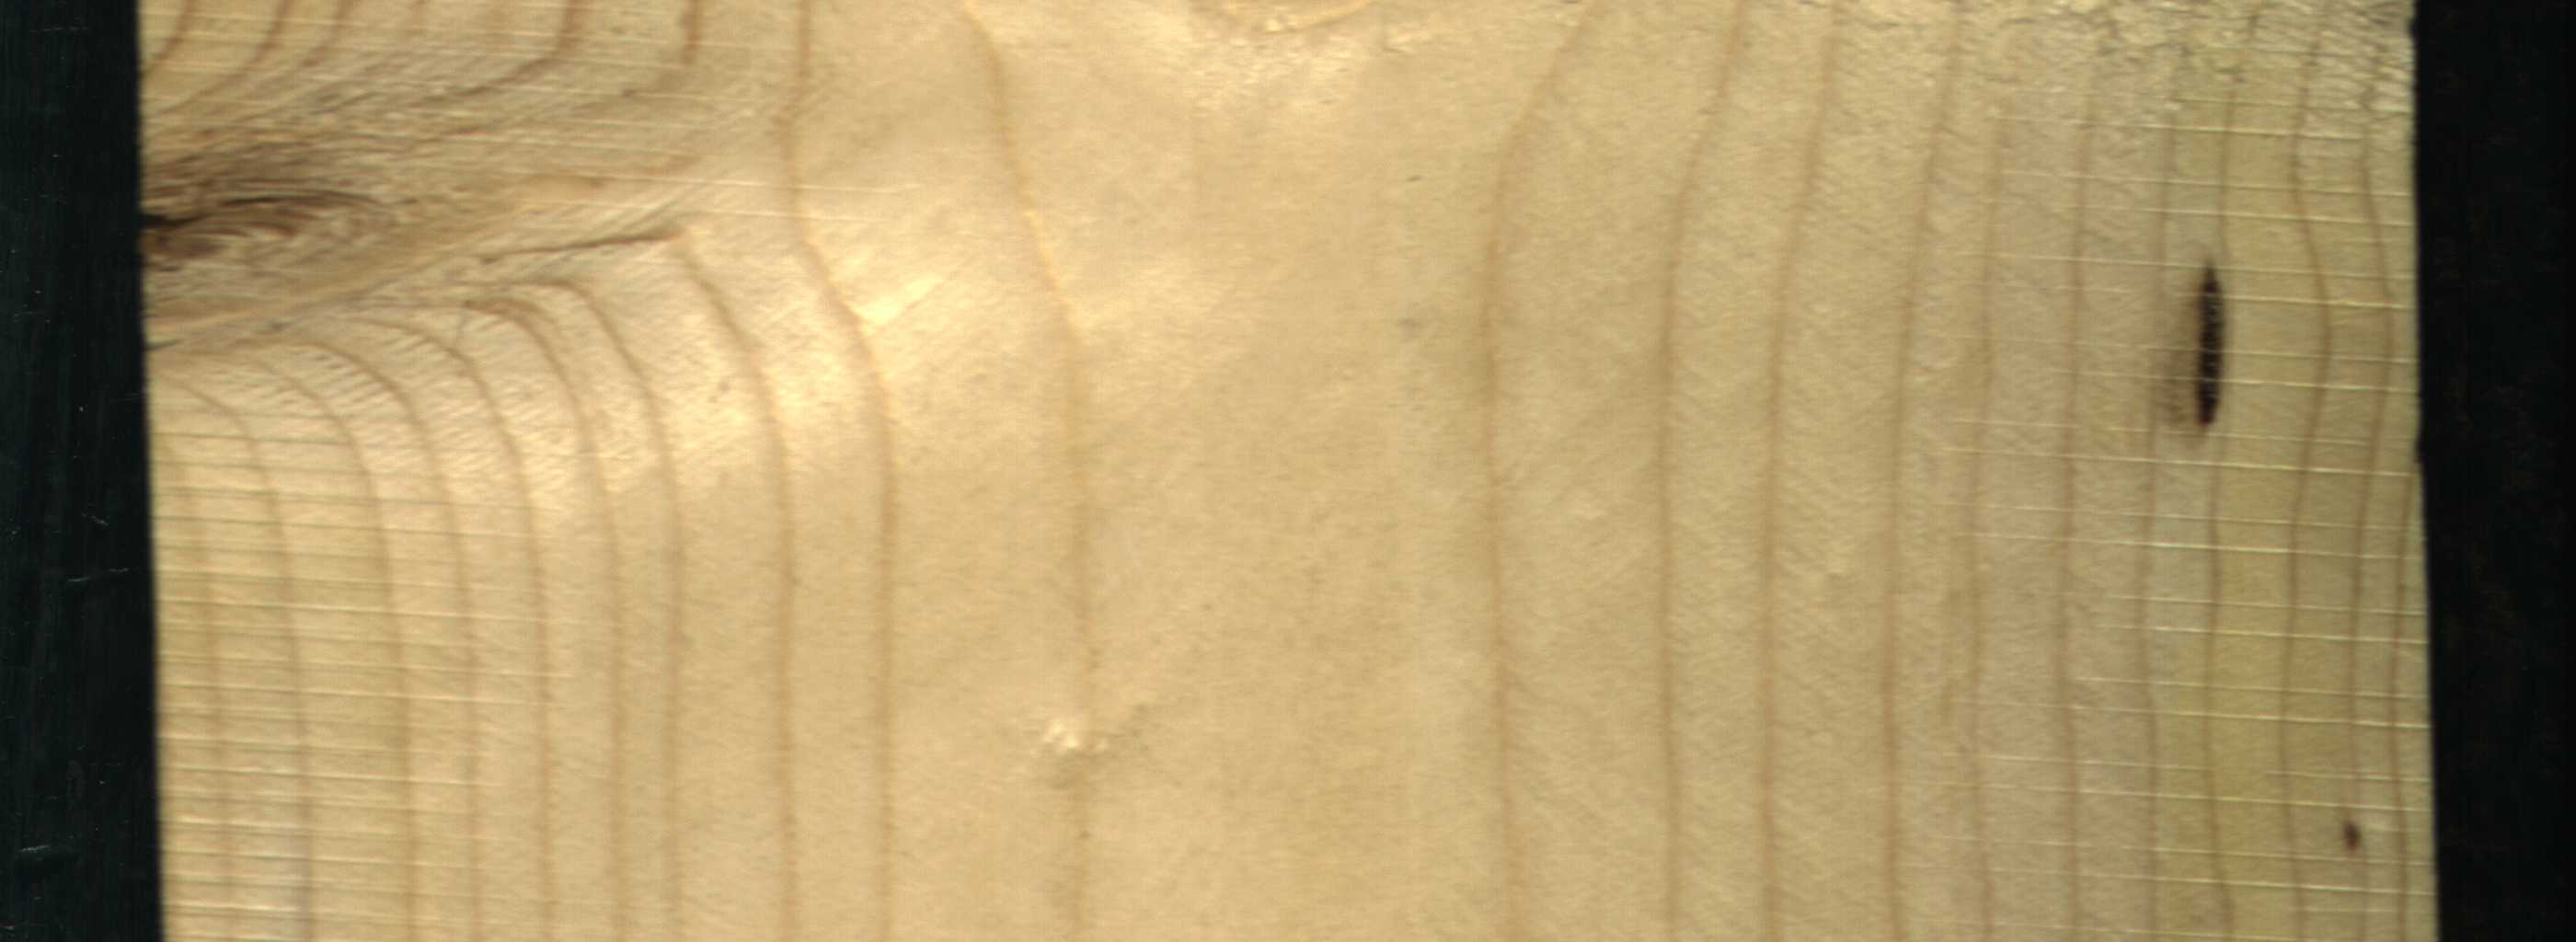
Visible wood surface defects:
resin
Dead_Knot